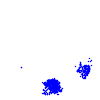
Particle: electron